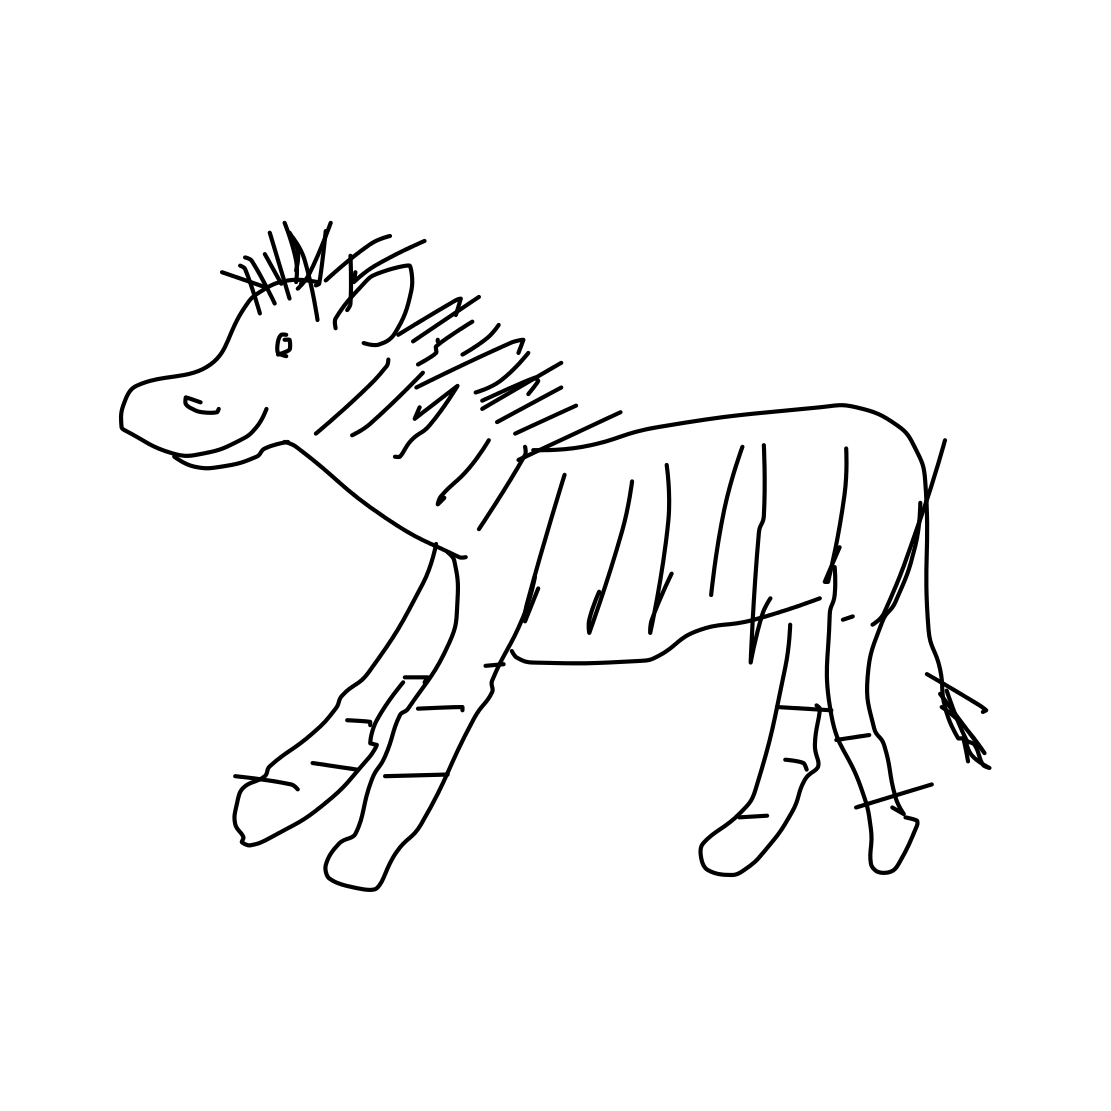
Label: zebra